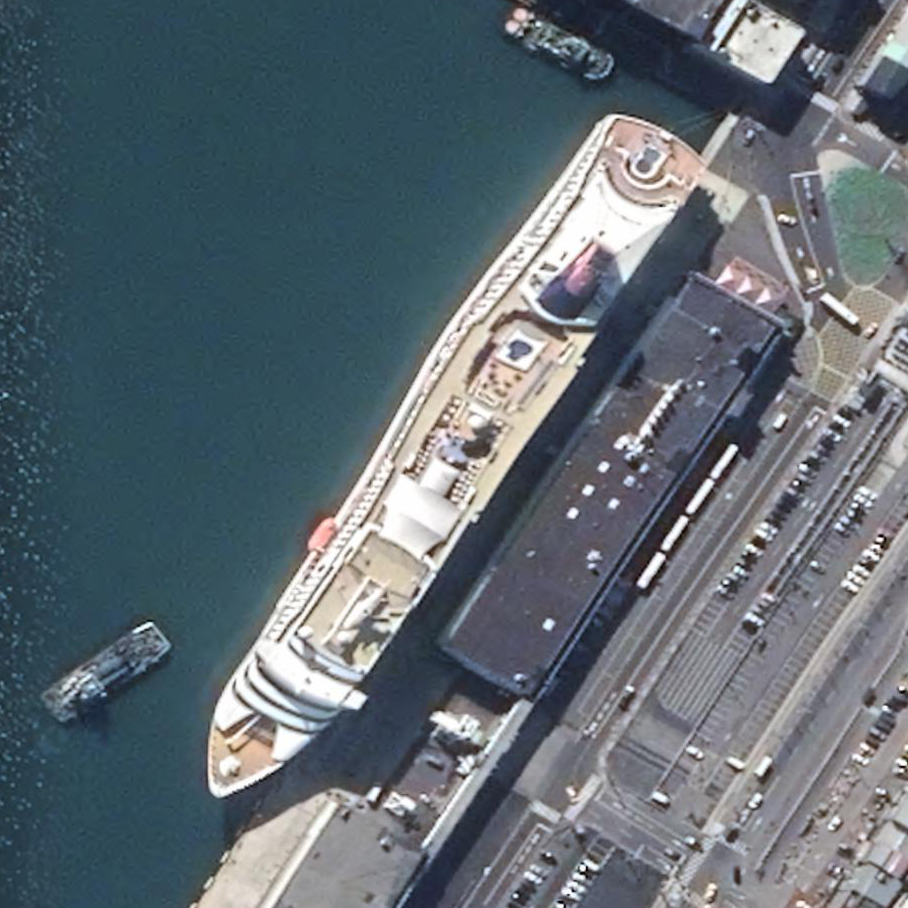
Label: Megayacht